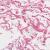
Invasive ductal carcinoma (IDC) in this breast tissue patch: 0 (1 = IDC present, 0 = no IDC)